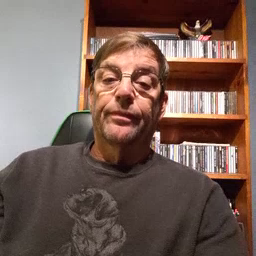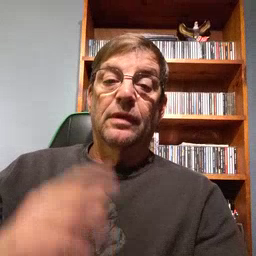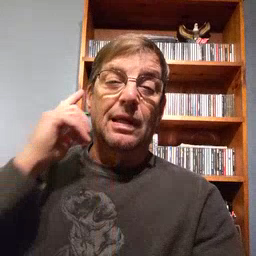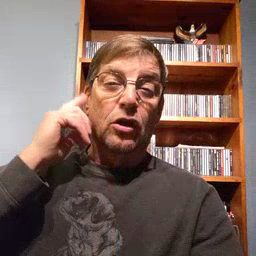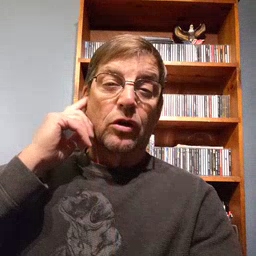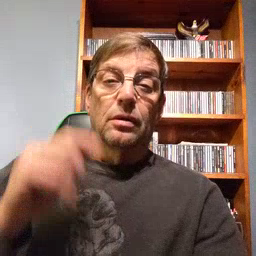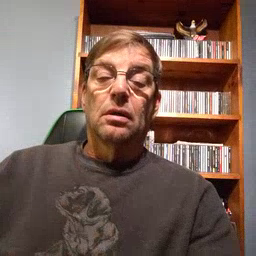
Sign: hear